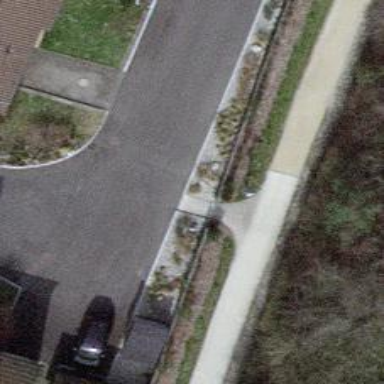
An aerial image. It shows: Footway with surface of fine gravel.